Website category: book
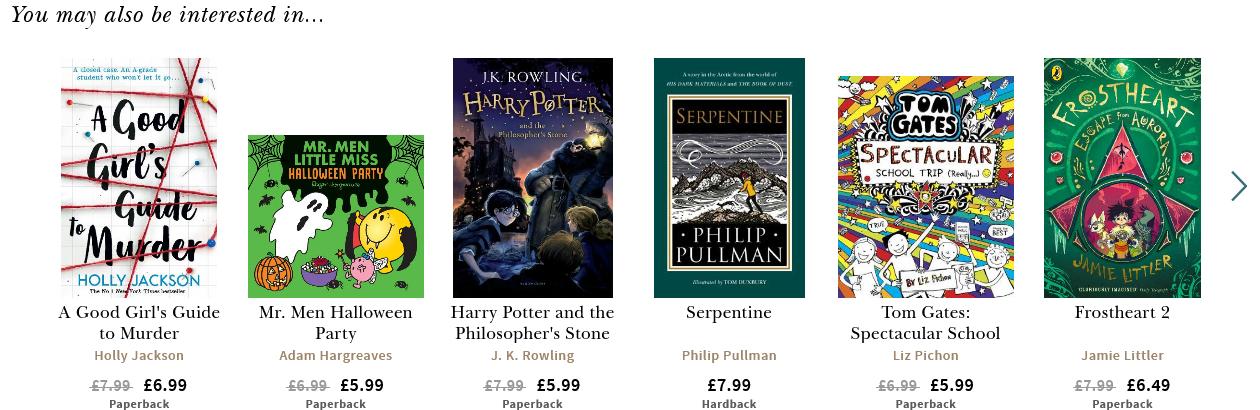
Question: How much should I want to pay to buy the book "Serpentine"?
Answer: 7.99

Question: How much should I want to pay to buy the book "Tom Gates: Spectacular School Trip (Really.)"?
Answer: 5.99

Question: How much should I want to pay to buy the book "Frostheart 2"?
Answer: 6.49

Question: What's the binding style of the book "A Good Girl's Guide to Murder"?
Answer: Paperback

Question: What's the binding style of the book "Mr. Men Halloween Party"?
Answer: Paperback

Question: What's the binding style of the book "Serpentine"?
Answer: Hardback

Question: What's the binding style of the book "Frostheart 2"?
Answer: Paperback

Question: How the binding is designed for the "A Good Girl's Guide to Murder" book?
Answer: Paperback

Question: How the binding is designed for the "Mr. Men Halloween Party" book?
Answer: Paperback

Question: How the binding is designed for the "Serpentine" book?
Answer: Hardback

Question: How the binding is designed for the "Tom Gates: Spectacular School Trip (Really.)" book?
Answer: Paperback

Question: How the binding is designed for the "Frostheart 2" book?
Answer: Paperback

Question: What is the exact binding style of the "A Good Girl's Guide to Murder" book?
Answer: Paperback

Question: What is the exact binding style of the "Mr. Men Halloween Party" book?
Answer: Paperback

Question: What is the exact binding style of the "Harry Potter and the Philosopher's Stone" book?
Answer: Paperback

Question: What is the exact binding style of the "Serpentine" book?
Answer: Hardback

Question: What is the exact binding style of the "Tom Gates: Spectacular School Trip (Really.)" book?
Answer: Paperback

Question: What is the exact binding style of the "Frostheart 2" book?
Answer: Paperback

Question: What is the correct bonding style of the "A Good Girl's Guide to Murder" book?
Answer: Paperback

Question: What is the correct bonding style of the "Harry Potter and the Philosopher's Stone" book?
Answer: Paperback

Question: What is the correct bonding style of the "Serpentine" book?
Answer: Hardback

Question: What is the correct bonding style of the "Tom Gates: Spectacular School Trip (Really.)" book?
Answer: Paperback

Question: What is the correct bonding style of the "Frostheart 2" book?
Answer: Paperback

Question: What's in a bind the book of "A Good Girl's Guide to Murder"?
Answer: Paperback

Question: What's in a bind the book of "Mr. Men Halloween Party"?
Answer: Paperback

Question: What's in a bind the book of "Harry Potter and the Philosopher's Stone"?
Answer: Paperback

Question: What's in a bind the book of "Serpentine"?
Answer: Hardback

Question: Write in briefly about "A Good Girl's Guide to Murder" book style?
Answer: Paperback

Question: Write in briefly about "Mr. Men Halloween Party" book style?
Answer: Paperback

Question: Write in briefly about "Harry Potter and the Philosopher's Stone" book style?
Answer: Paperback

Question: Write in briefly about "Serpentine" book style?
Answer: Hardback

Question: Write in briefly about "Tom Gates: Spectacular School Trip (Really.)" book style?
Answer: Paperback

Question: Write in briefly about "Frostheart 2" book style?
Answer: Paperback

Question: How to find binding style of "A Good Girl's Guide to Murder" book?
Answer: Paperback

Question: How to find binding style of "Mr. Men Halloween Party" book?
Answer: Paperback